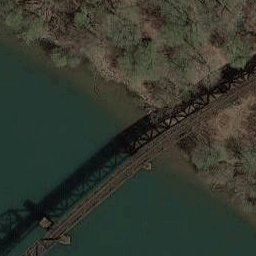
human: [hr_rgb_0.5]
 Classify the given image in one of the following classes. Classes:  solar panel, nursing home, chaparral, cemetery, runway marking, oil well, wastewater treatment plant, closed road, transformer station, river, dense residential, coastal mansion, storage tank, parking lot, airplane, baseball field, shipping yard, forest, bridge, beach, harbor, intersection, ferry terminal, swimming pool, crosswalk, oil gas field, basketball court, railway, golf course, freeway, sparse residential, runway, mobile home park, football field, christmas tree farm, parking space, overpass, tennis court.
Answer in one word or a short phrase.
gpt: bridge